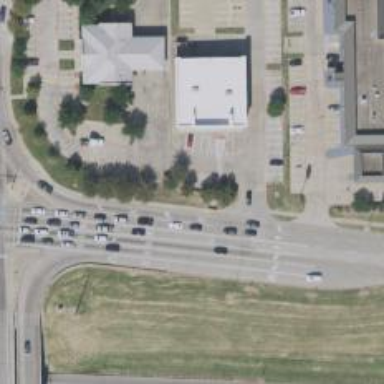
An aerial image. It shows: Secondary road with frontage road alongside.